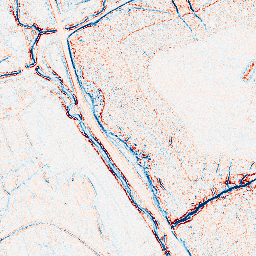
Category: edge_preserving
Decomposition family: bilateral
Decomposition parameters: d: 5
sigma_color: 150
sigma_space: 25
Upsampling method: edge_directed
Upsampling parameters: scale: 2
Upsampling scale: 2